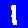
Digit: 1